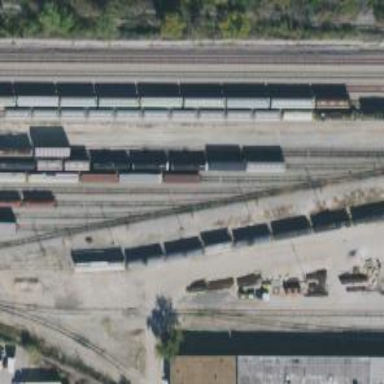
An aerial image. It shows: Railway yard used for servicing trains.